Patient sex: F
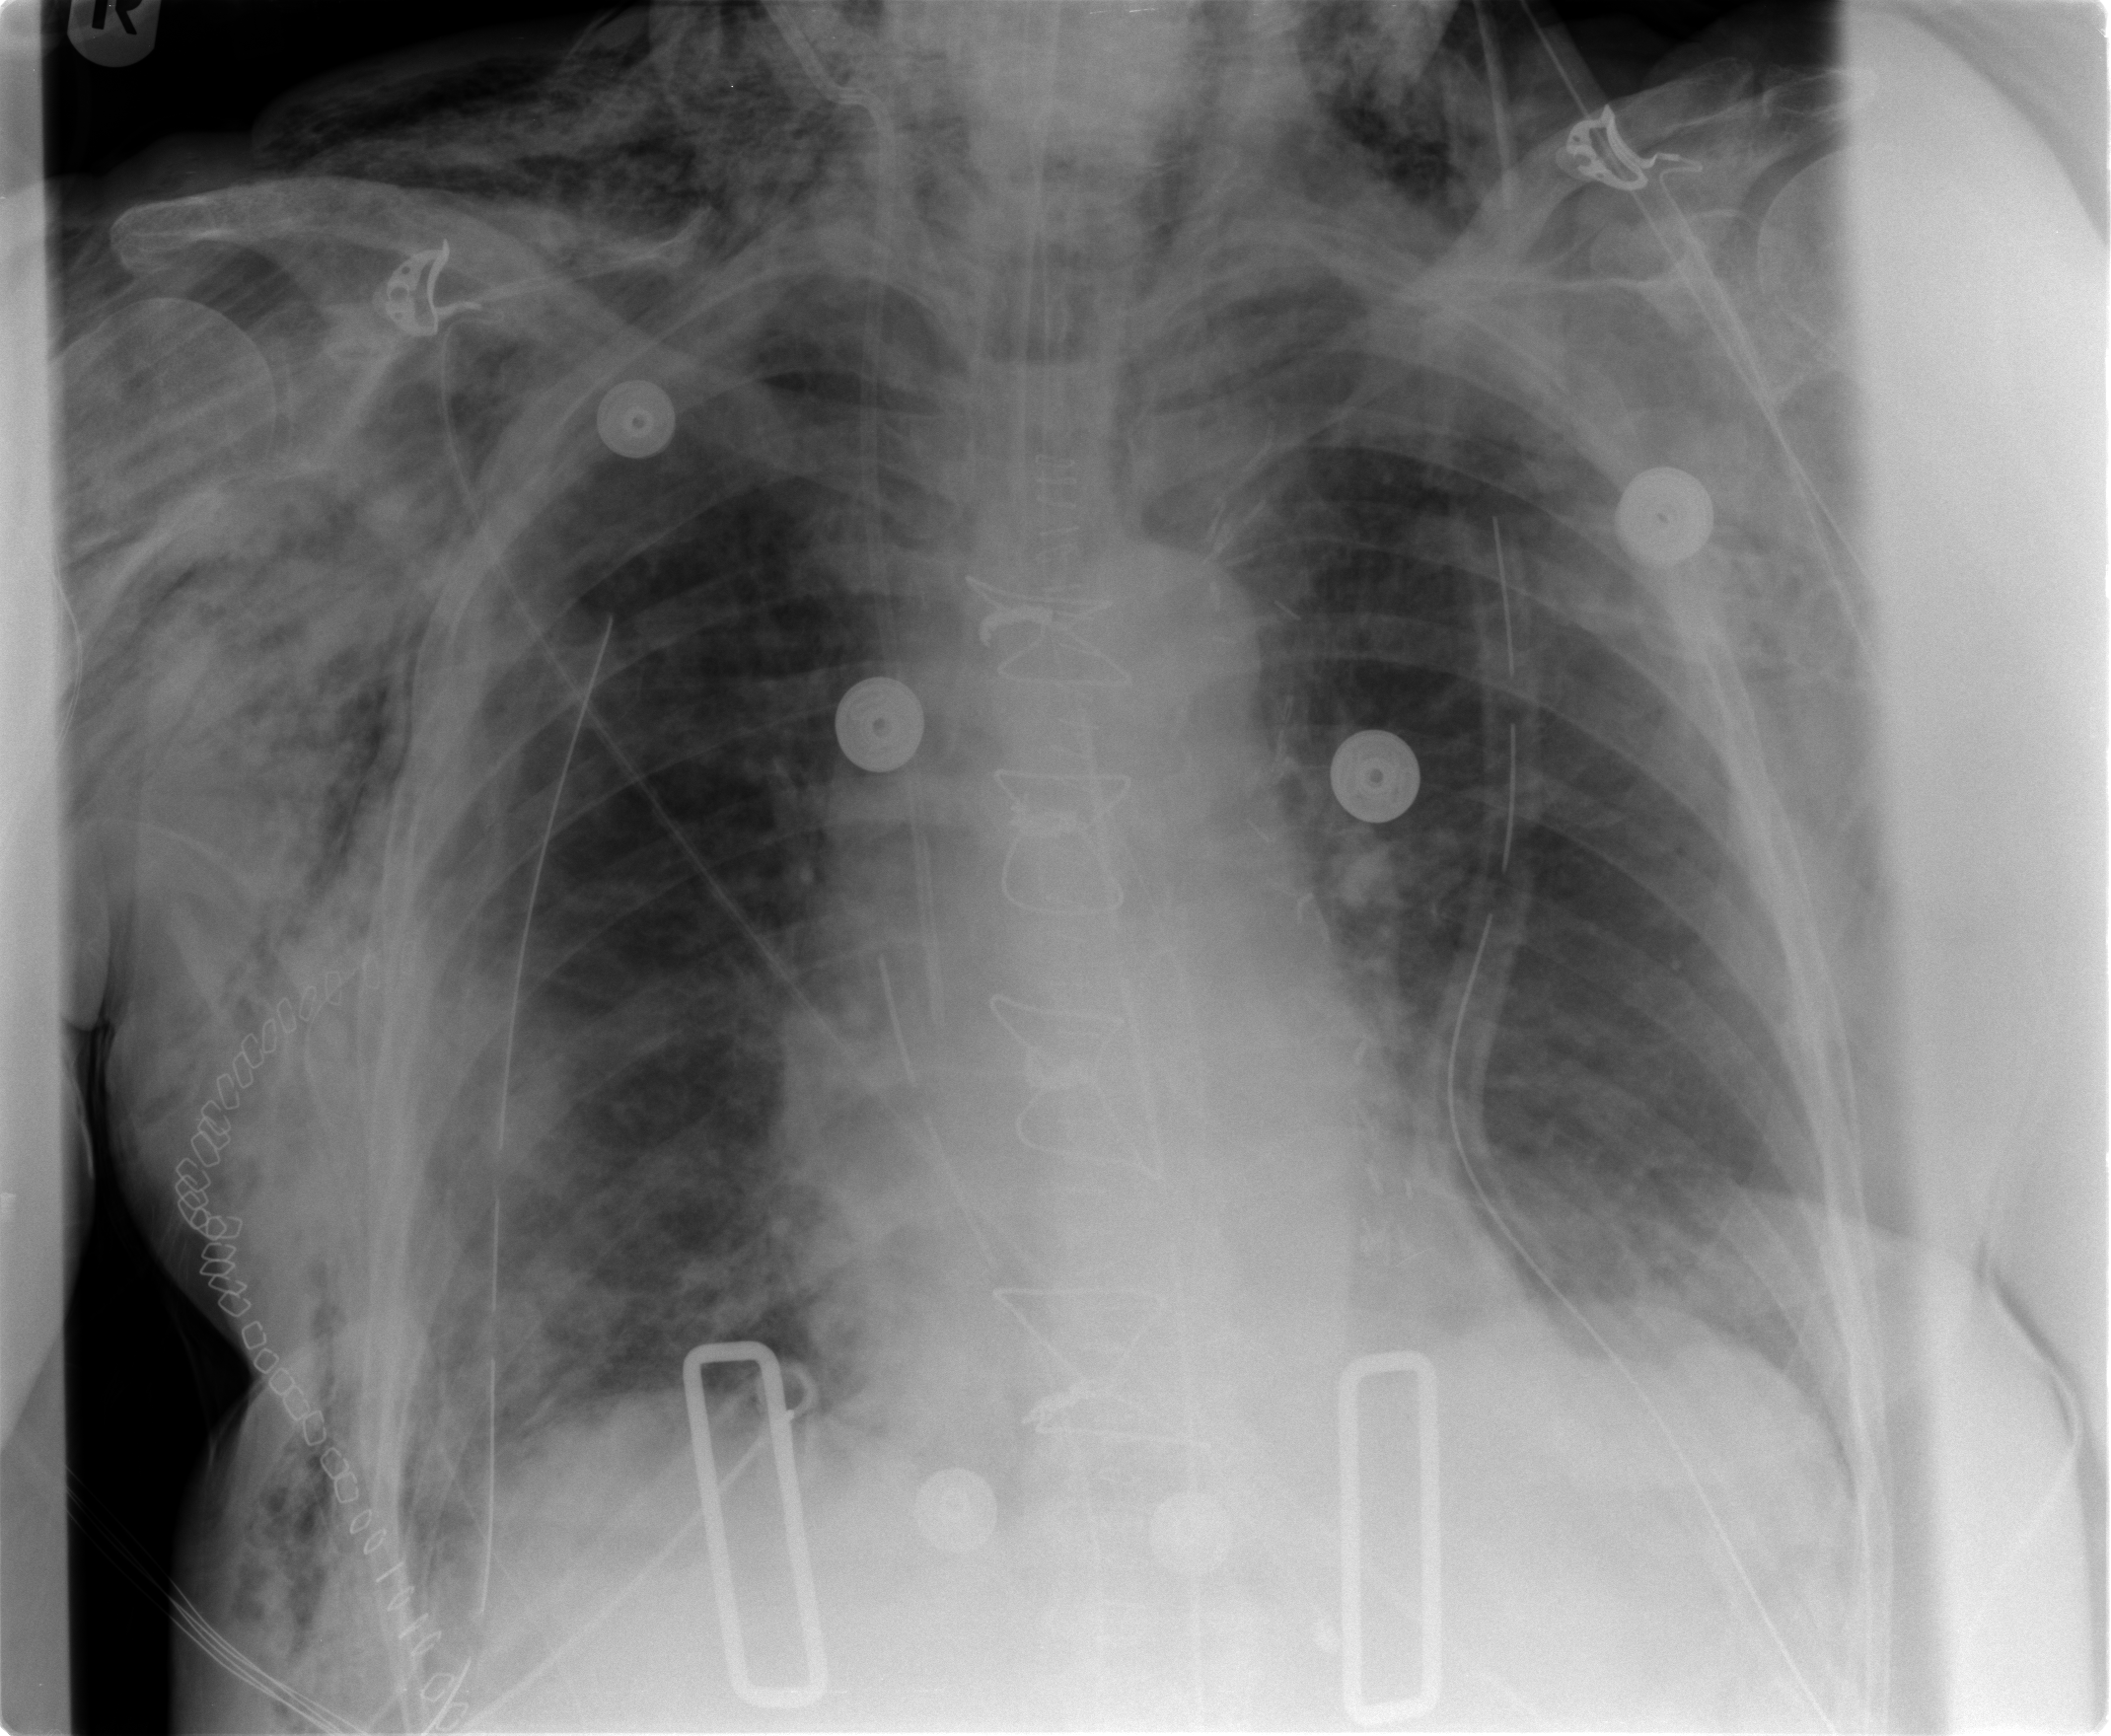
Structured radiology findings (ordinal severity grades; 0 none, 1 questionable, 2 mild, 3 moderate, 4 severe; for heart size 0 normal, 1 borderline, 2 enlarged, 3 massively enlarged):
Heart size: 0
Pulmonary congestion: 1
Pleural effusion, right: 0
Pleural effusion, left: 0
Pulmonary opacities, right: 2
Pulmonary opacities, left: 0
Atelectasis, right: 2
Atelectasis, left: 0